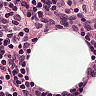
Metastatic tissue present: no